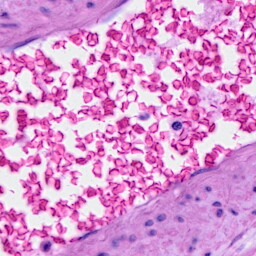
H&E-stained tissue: Ovarian